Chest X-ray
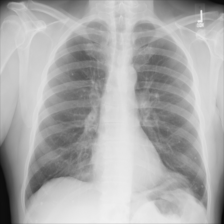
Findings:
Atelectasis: negative
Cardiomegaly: negative
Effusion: negative
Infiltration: negative
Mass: negative
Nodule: negative
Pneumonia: negative
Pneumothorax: negative
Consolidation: negative
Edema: negative
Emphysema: negative
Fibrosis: negative
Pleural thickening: negative
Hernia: negative